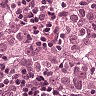
Metastatic tissue present: yes